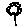
Label: flower